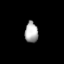
Tissue: lung
Cell type: Epithelial cells
Senescence score: 0.154
Nuclear area (px): 267
Mean DAPI intensity: 172.573